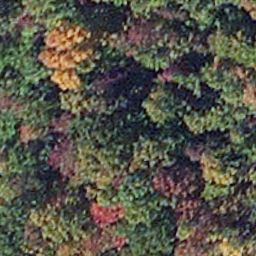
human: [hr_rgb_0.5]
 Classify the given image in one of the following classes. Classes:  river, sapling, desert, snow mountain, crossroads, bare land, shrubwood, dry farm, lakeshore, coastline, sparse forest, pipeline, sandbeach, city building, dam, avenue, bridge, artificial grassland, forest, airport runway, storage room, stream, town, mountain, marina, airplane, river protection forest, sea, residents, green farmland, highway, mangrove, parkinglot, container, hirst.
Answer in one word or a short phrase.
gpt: mangrove